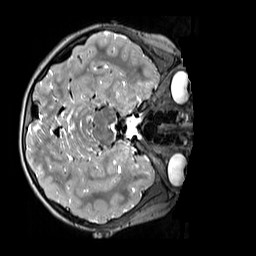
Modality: T2w
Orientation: axial
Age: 9
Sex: male
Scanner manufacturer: siemens
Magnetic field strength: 3 T
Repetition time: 3.2 s
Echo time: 0.408 s